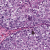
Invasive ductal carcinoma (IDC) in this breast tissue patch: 0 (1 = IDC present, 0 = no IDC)